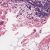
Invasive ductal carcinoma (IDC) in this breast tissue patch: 0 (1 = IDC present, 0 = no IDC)